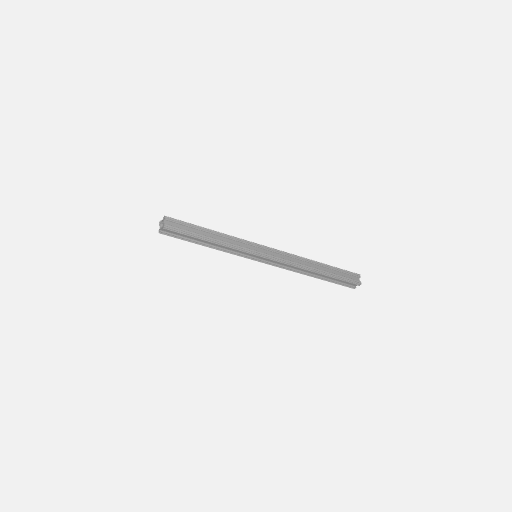
Part: GoRAIL432